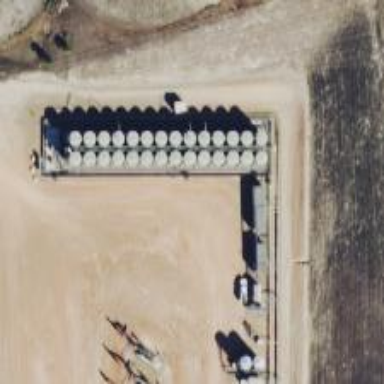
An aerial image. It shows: Storage tank that is man-made.